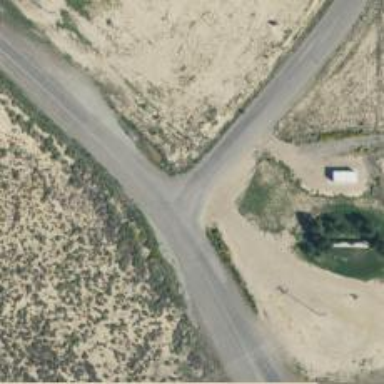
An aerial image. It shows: Road with stop sign.